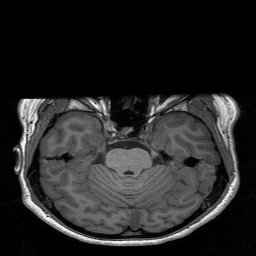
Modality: T1w
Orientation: coronal
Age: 22
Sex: male
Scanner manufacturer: siemens
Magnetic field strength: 3 T
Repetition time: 1.9 s
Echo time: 0.00226 s